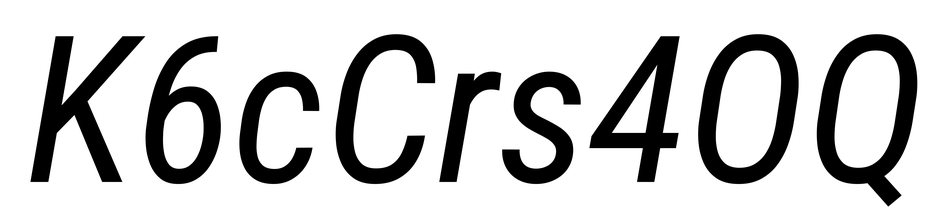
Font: Roboto-Italic_Condensed_Italic